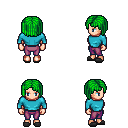
a pixel art fantasy rpg character, female body template, human, light skin, teal long-sleeve shirt, magenta pants, green pageboy hairstyle, gray slippers, four views (front, back, left, right), 2x2 character sprite sheet, small pixel art, hard edges, no anti-aliasing